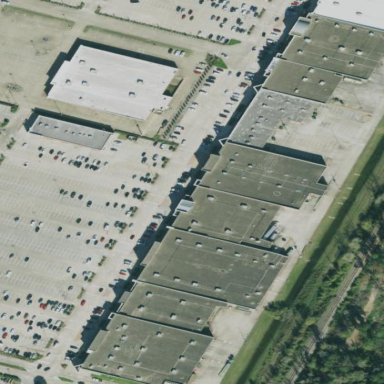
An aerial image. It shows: Commercial building.